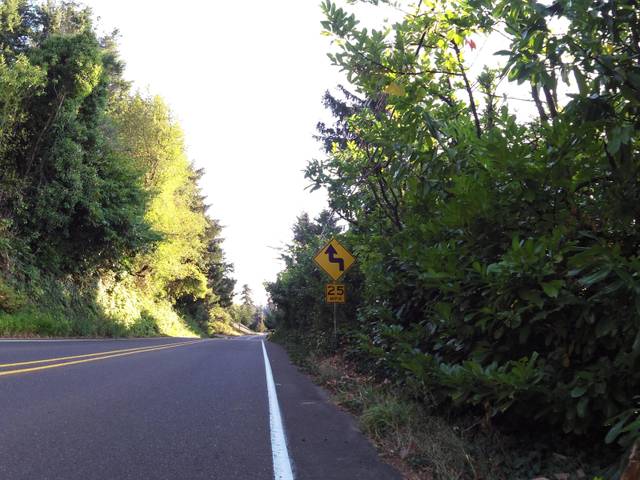
Region: United States
Coordinates: 44.987, -123.981